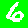
Digit: 6